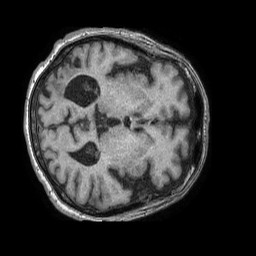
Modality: T1w
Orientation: axial
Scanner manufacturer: philips
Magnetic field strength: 1.5 T
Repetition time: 0.007737 s
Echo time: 0.003528 s